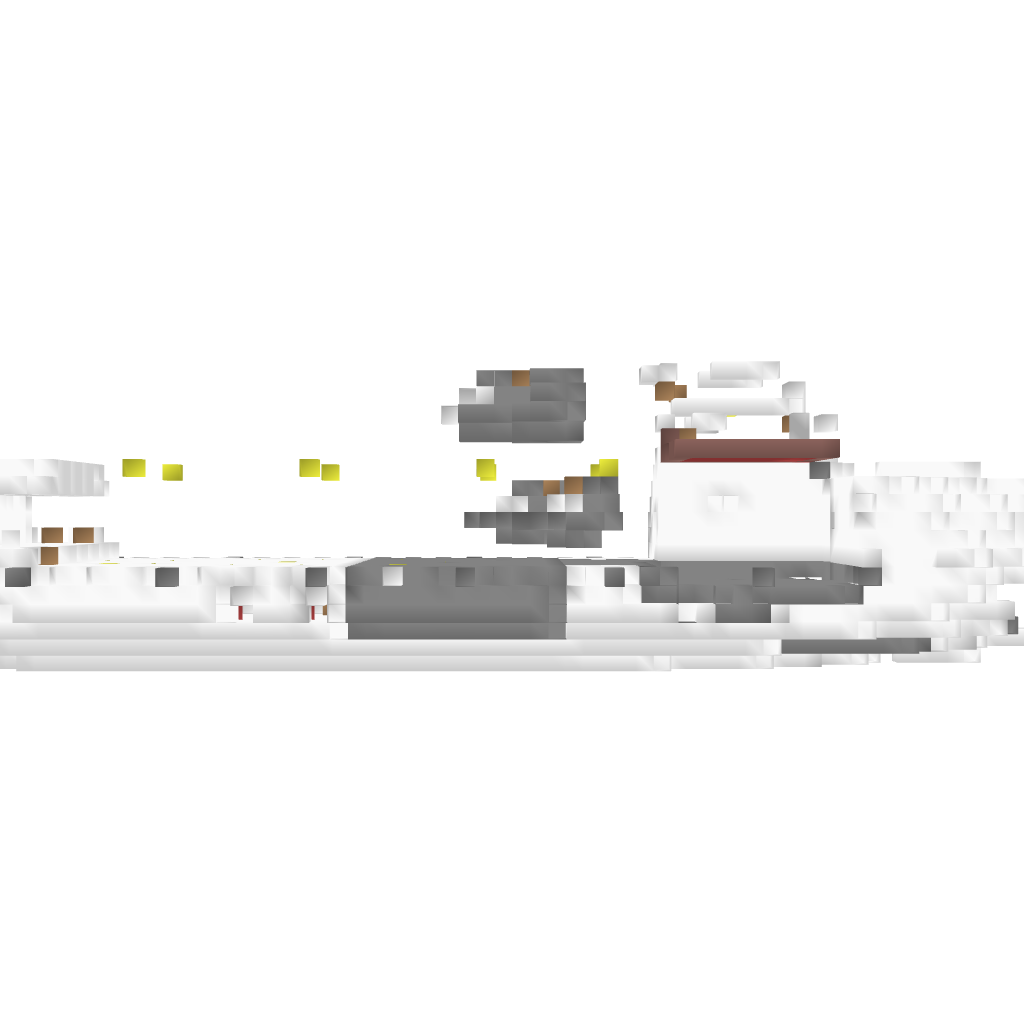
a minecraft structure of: Aircraft Carrier Airship - Silver Empire Escort Carrier bad low quality